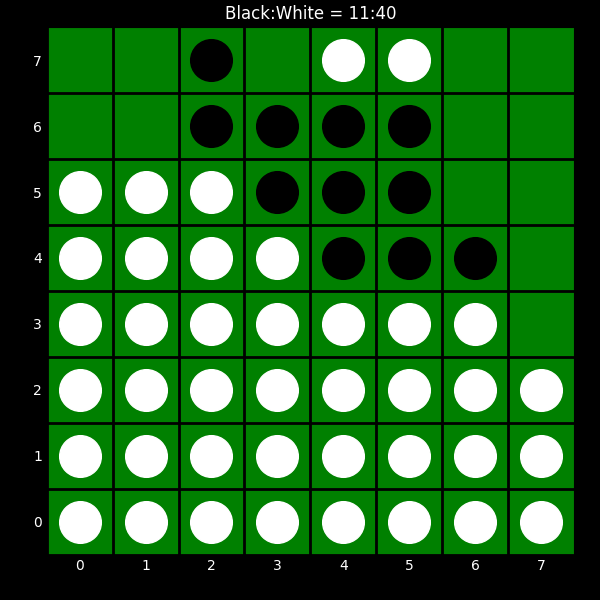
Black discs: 11
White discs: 40